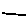
Label: triangle